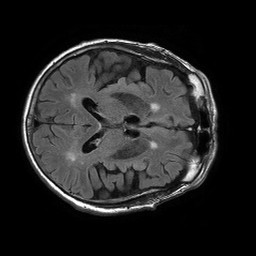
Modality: FLAIR
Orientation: axial
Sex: male
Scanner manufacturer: philips
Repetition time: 11 s
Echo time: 0.125 s